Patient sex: M
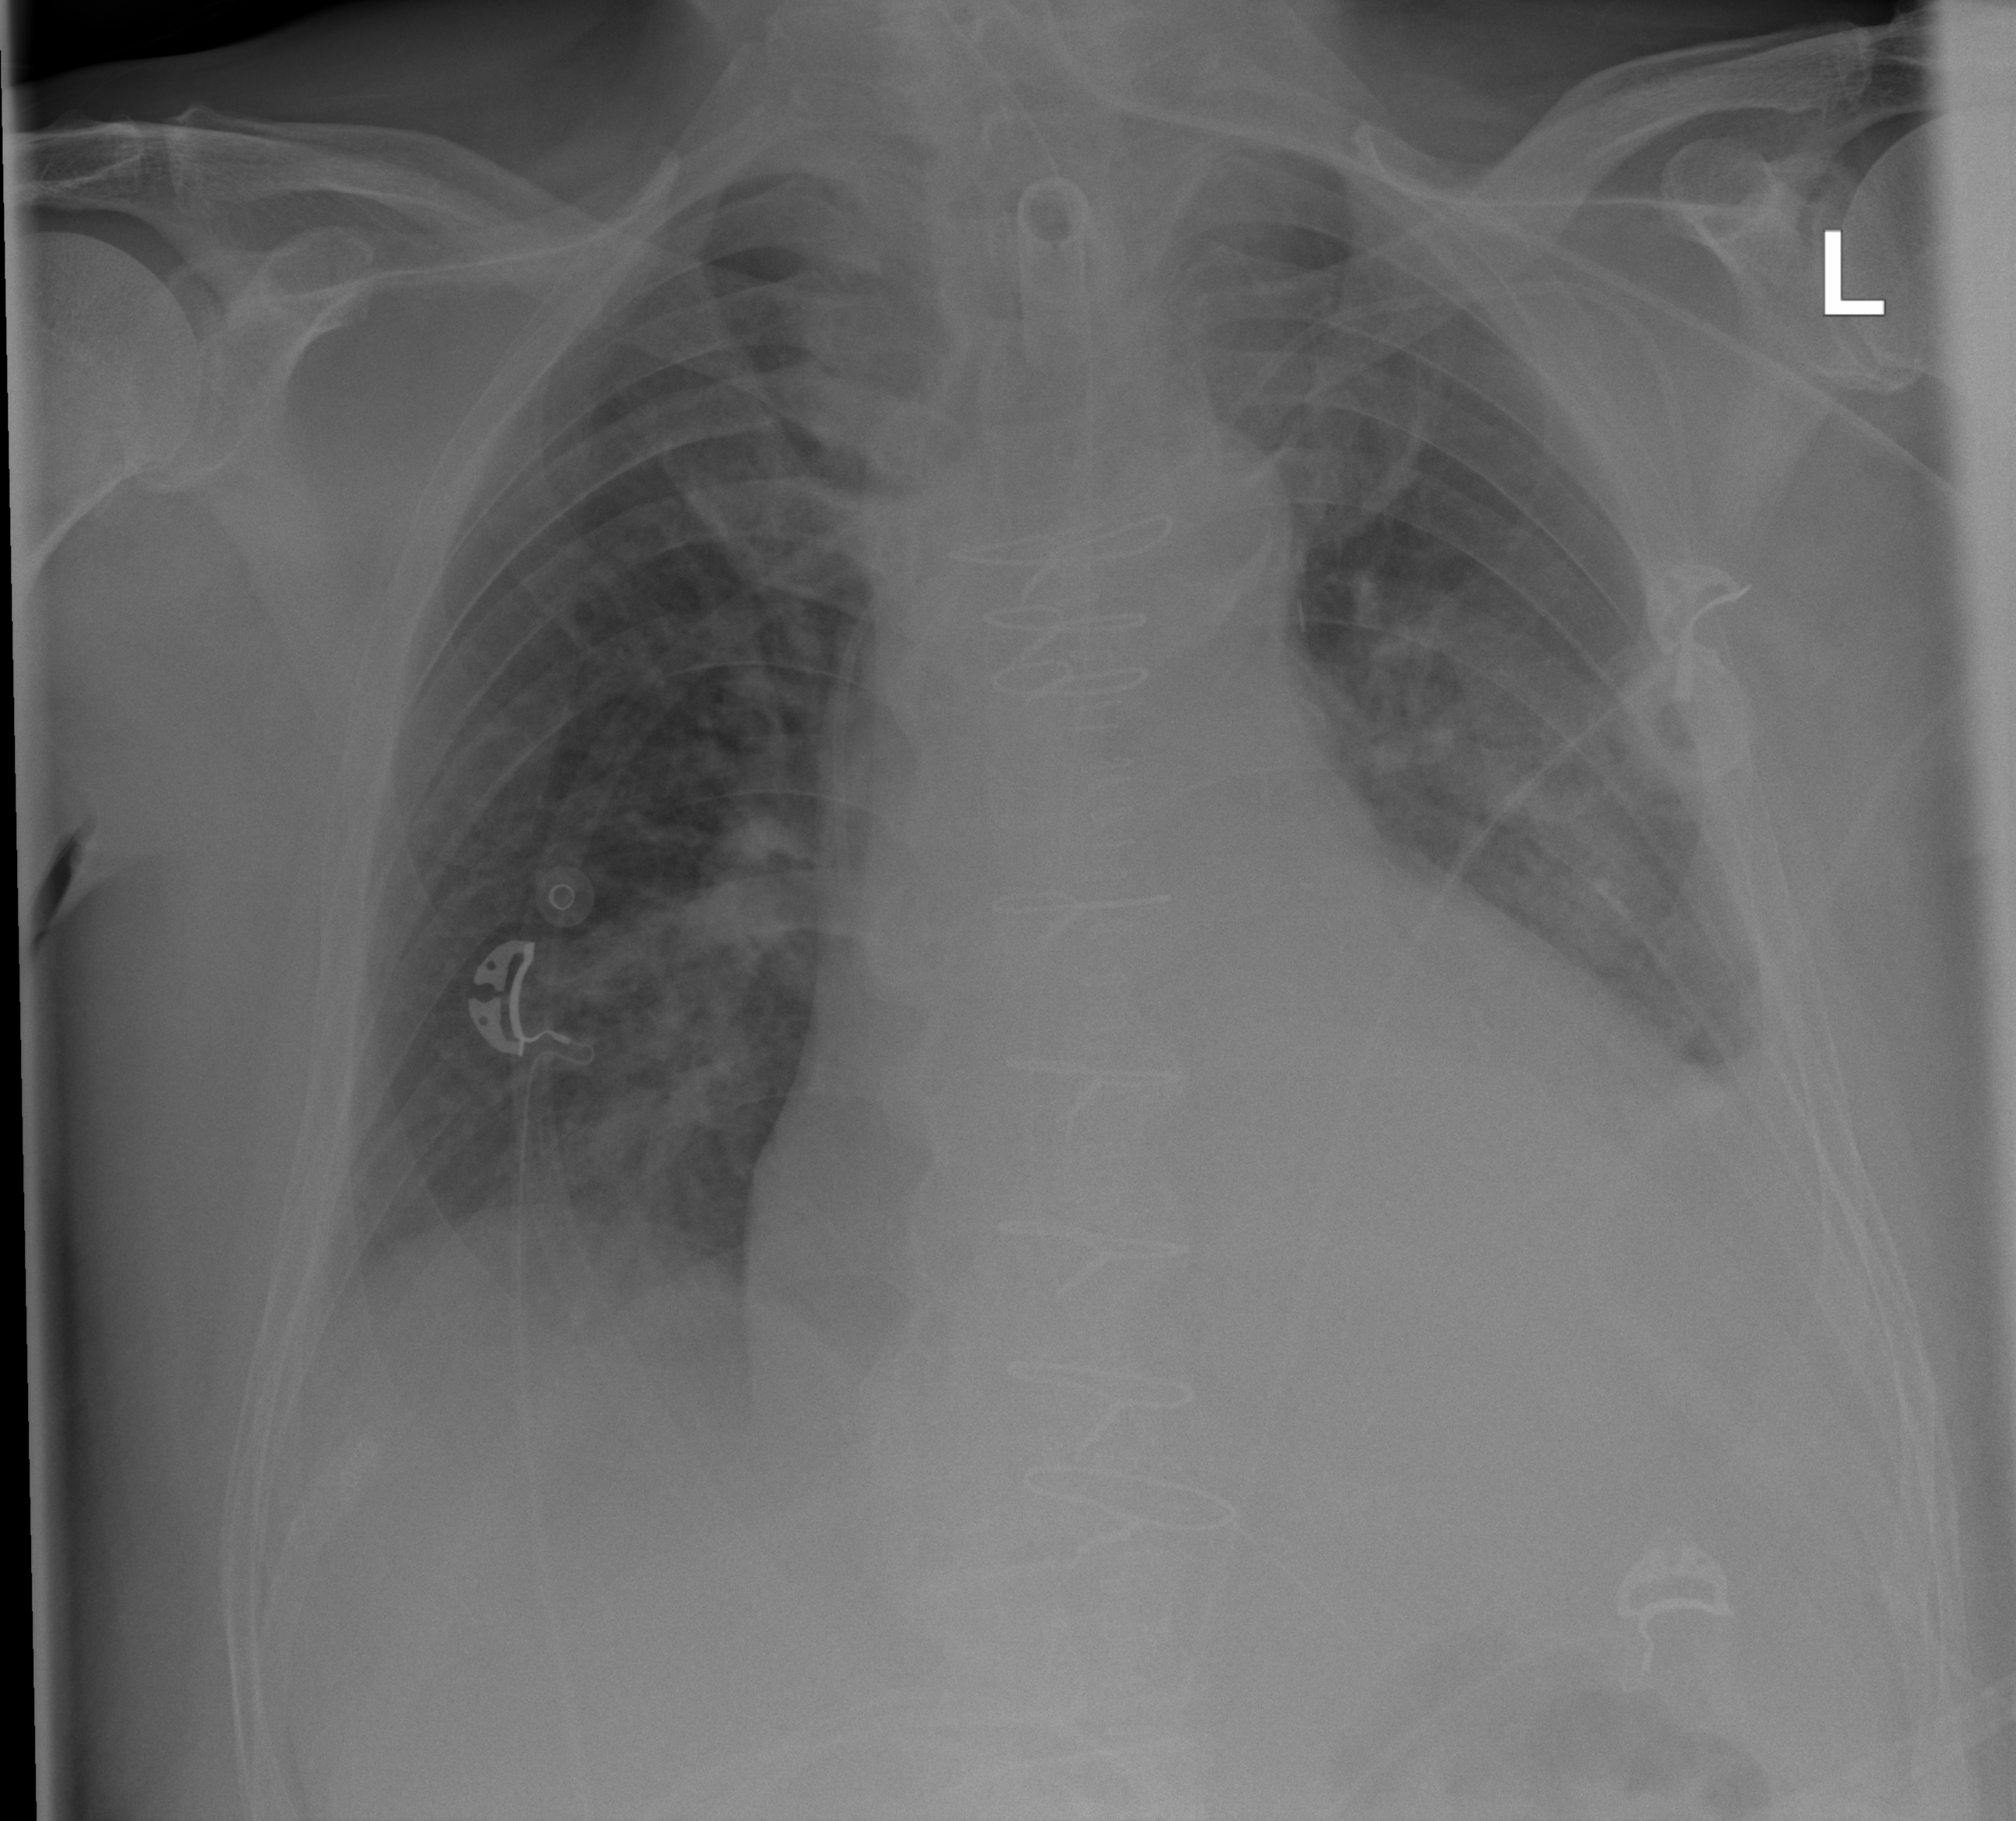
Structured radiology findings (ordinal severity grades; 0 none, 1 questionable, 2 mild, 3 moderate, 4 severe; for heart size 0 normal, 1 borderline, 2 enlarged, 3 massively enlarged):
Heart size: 2
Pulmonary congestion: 2
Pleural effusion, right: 0
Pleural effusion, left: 2
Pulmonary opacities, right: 3
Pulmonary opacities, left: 3
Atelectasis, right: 2
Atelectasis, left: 2